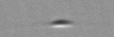
Label: Cylindrotheca_morphotype1